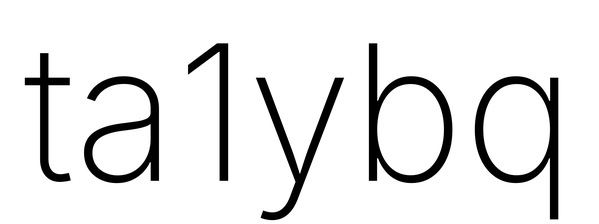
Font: Inter_ExtraLight